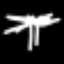
Label: palm tree